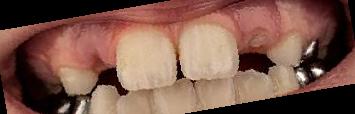
Condition: hypodontia